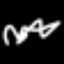
Label: squiggle